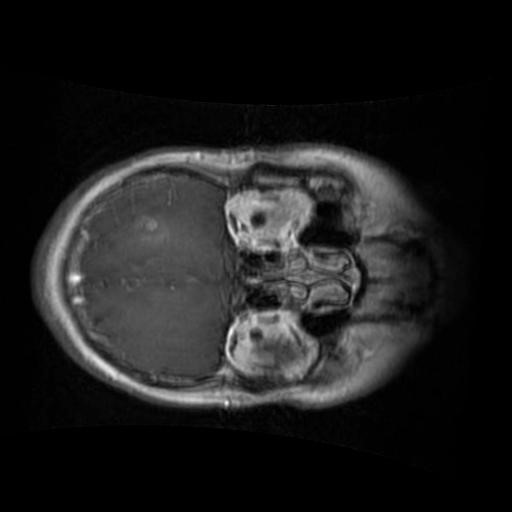
Label: brain_glioma